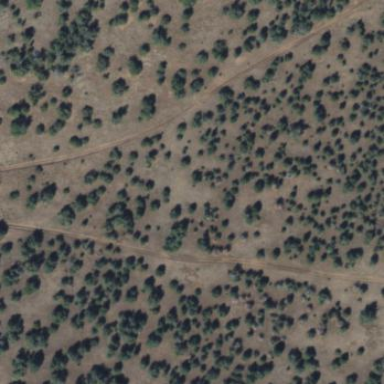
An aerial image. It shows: Area covered in scrub vegetation.